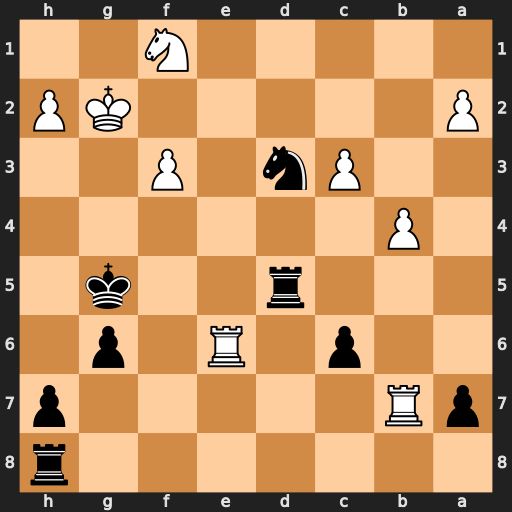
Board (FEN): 7r/pR5p/2p1R1p1/3r2k1/1P6/2Pn1P2/P5KP/5N2
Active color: b
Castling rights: -
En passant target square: -
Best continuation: Nf4+ Kg3 Nxe6